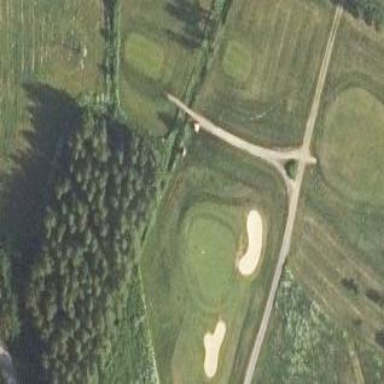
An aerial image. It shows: Golf fairway in the image.